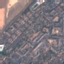
Land use / land cover: Residential